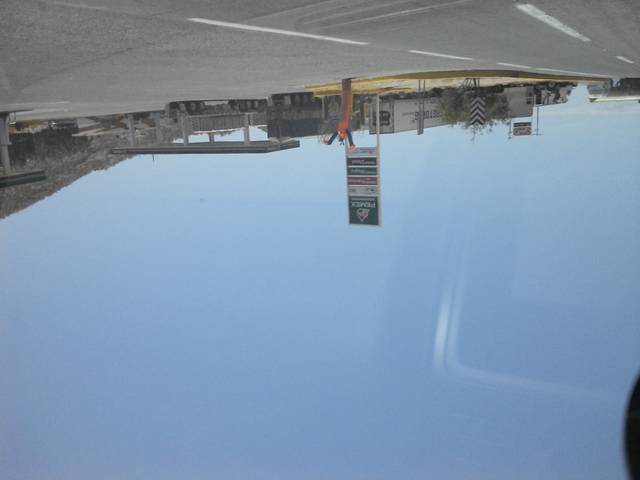
Region: Mexico
Coordinates: 28.988, -110.97